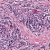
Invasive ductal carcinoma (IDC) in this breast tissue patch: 1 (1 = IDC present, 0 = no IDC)